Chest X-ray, AP view. Patient: 33 years old, sex M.
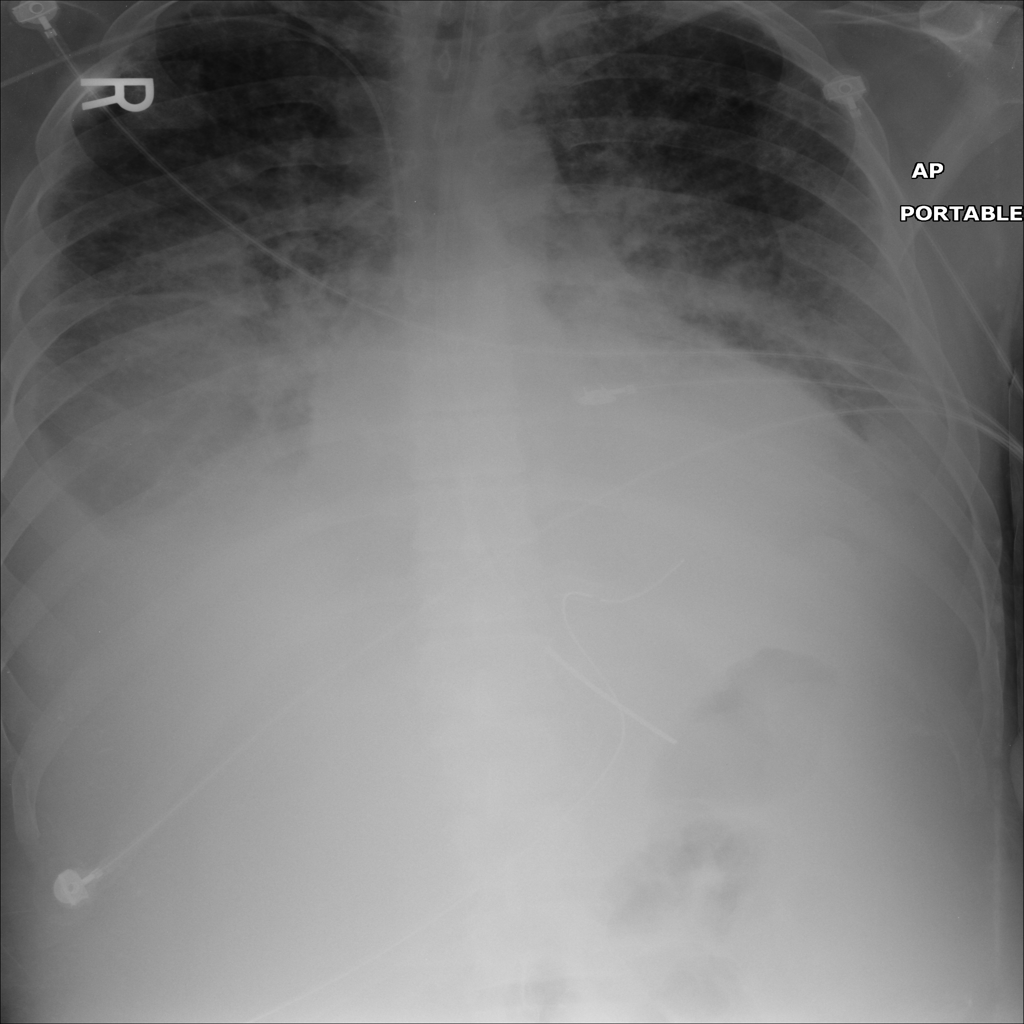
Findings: No Finding